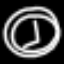
Label: clock